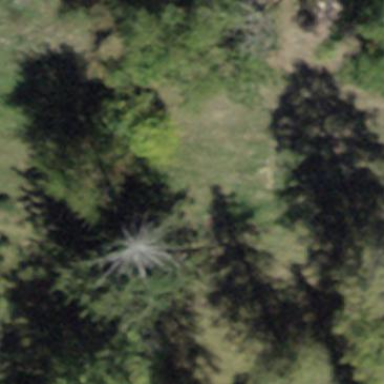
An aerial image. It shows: Forest area.